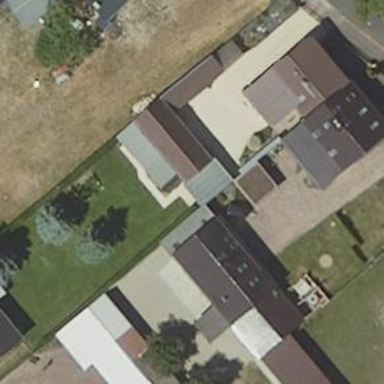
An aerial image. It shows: Shed building.